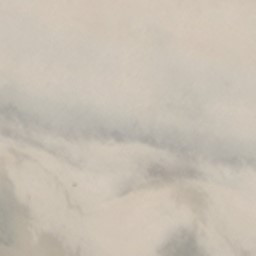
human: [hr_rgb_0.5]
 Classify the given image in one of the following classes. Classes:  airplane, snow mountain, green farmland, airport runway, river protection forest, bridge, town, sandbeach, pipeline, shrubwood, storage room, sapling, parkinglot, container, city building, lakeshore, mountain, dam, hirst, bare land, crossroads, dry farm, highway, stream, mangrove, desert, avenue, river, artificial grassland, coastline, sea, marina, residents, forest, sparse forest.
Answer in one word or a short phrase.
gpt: sandbeach